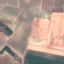
Land use / land cover class: PermanentCrop